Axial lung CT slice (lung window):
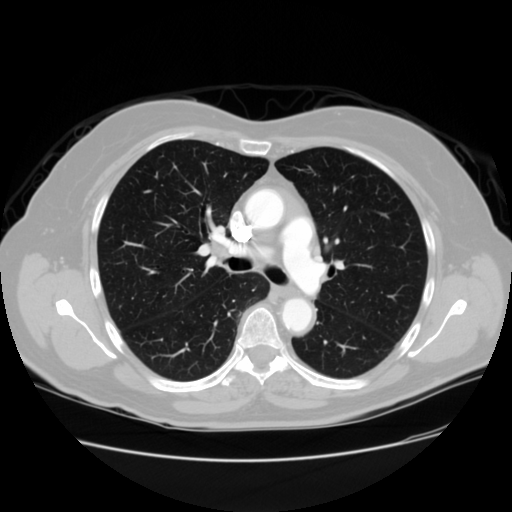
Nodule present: no